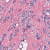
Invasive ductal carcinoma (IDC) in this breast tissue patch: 1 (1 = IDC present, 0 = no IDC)